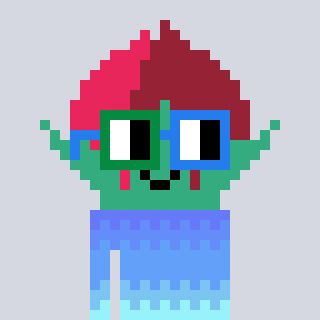
a pixel art character with square green and blue glasses, a rosebud-shaped head and a bege-colored body on a cool background